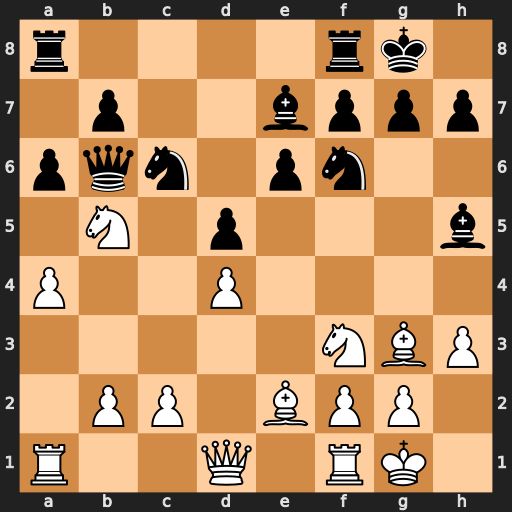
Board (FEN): r4rk1/1p2bppp/pqn1pn2/1N1p3b/P2P4/5NBP/1PP1BPP1/R2Q1RK1
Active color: w
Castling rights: -
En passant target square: -
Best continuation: Bc7 Qxc7 Nxc7